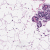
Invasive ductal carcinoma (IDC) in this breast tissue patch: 0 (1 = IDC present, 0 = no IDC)